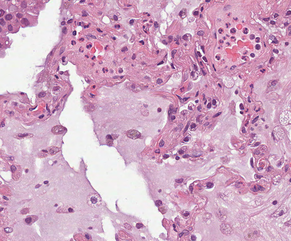
Tumor epithelial tissue: no
Tumor-associated stroma tissue: yes
Normal tissue: no